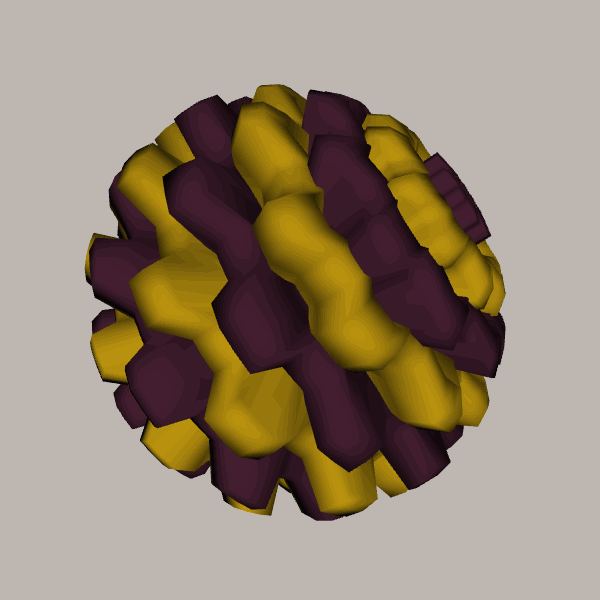
Background: light